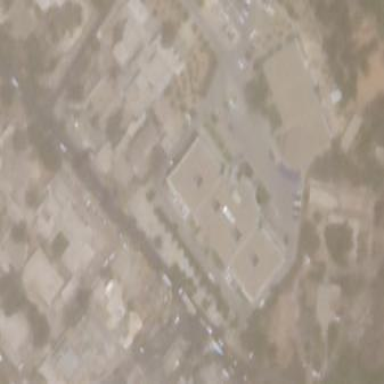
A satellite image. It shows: Government office.